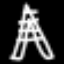
Label: The Eiffel Tower